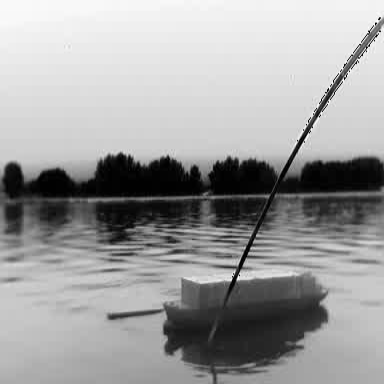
There is a fishing_boat in the infrared image.